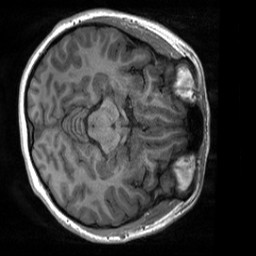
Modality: T1w
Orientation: axial
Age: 21
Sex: female
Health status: healthy
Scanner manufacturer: siemens
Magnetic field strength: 3 T
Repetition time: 2 s
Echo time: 0.00232 s